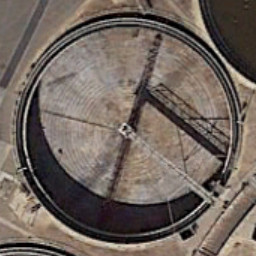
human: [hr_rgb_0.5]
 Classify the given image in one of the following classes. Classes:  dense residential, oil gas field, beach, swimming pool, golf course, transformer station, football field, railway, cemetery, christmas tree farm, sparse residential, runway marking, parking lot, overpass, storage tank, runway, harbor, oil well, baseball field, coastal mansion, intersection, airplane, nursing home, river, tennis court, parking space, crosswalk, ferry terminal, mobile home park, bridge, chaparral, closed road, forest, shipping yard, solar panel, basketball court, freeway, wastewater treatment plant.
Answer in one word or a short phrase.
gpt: wastewater treatment plant